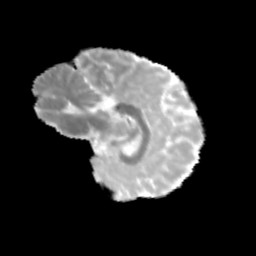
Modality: MD
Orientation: sagittal
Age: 11
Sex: female
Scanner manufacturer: siemens
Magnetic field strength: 3 T
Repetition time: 3.8 s
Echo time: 0.07 s